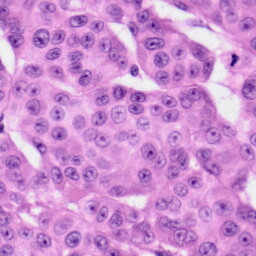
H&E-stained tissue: Skin